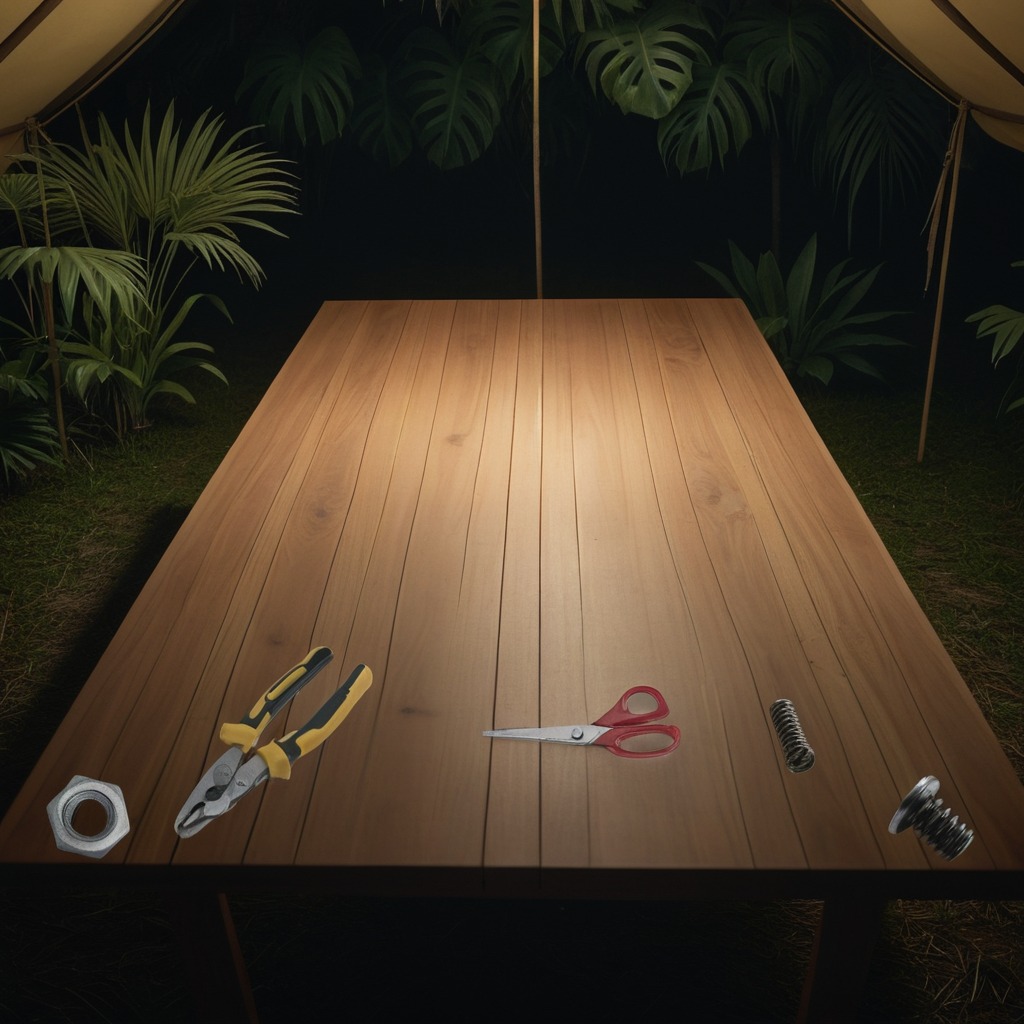
A metal machine screw, pliers, a coiled metal spring, a metal nut, and a pair of scissors are lying on the wooden table.